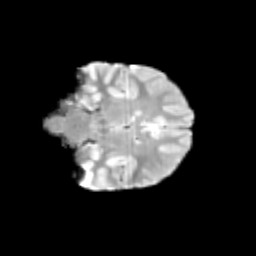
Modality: T2w
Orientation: coronal
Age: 12
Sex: female
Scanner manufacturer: siemens
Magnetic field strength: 3 T
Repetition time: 3.8 s
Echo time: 0.07 s